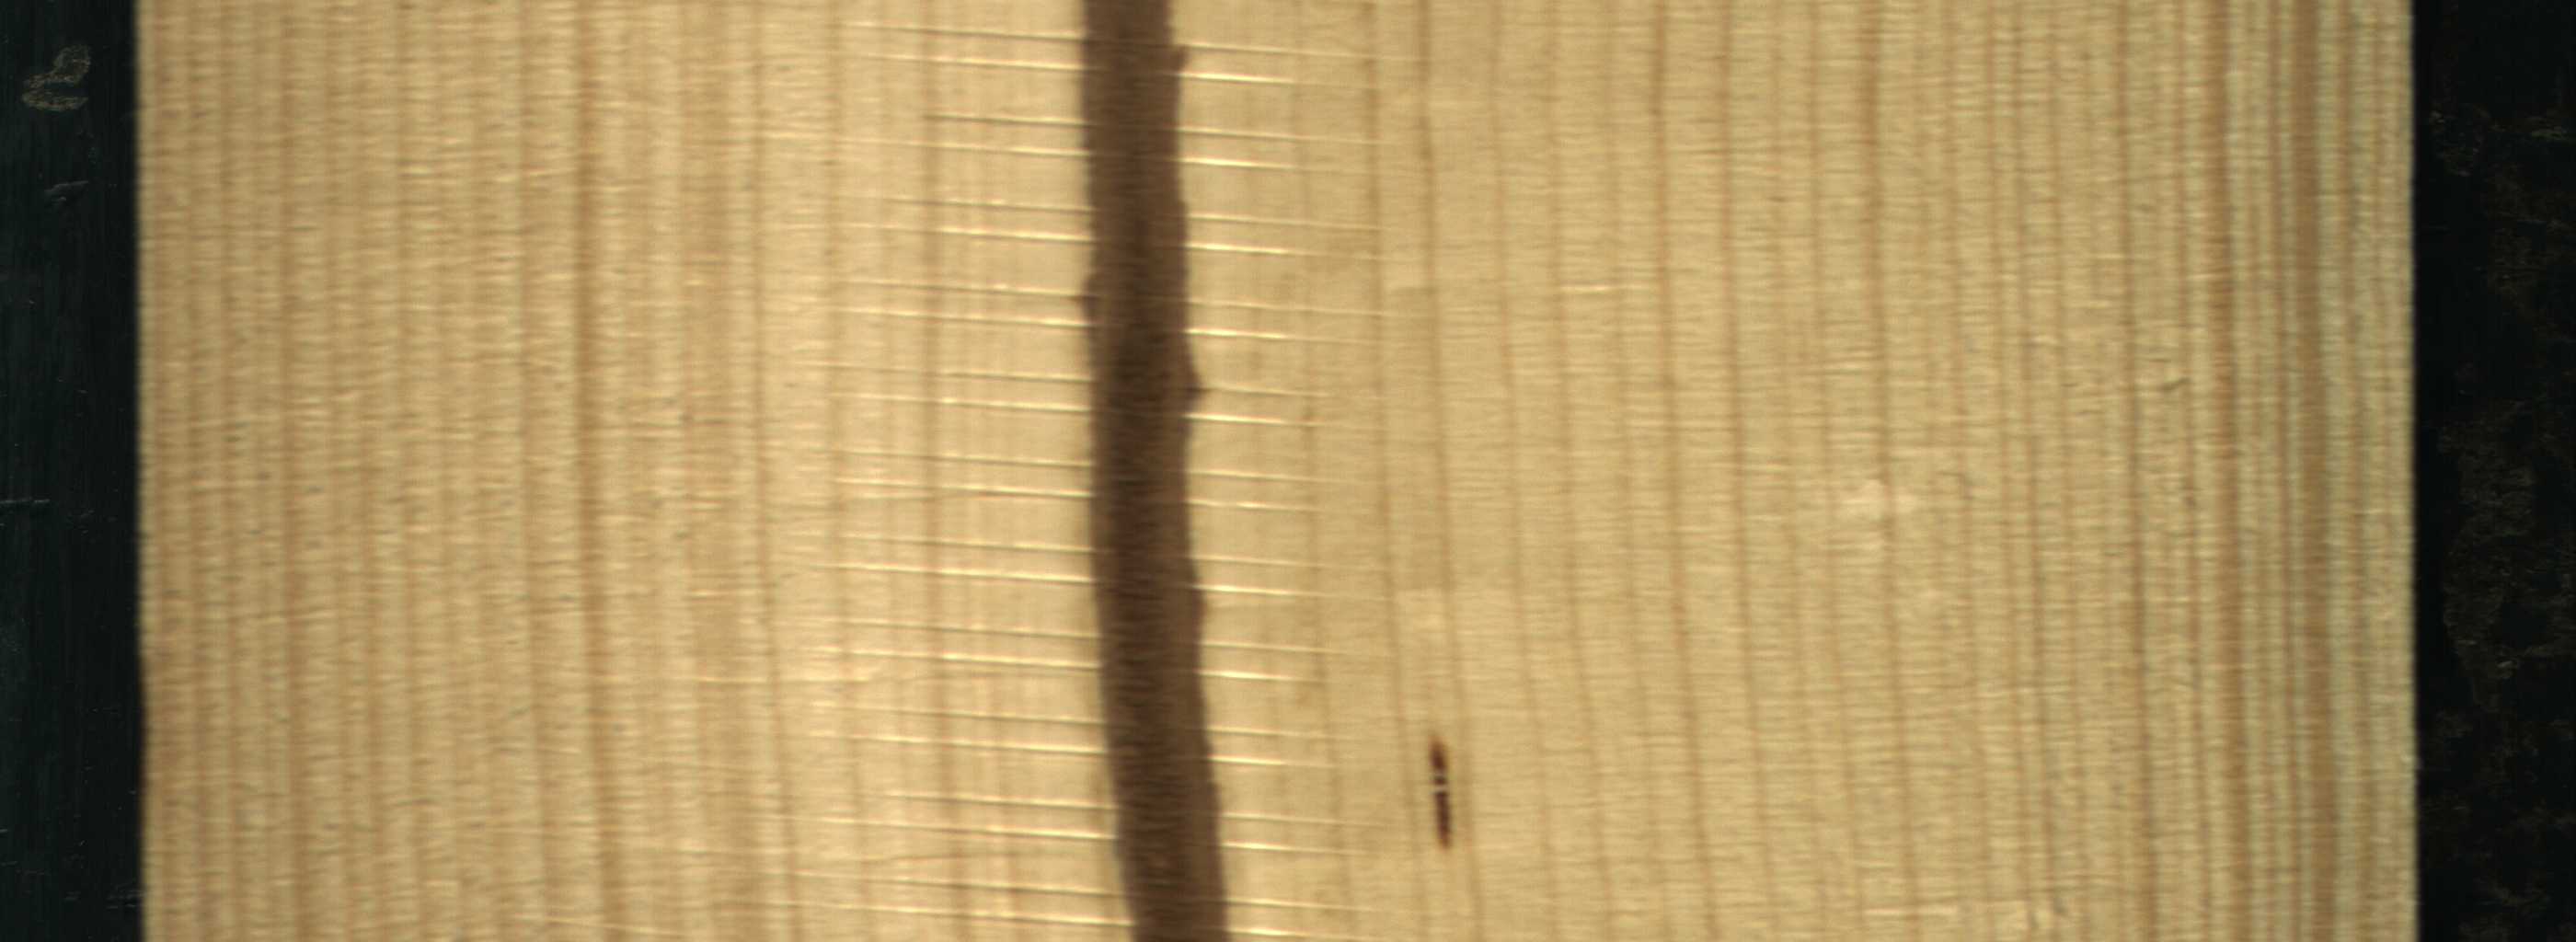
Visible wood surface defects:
Marrow
resin